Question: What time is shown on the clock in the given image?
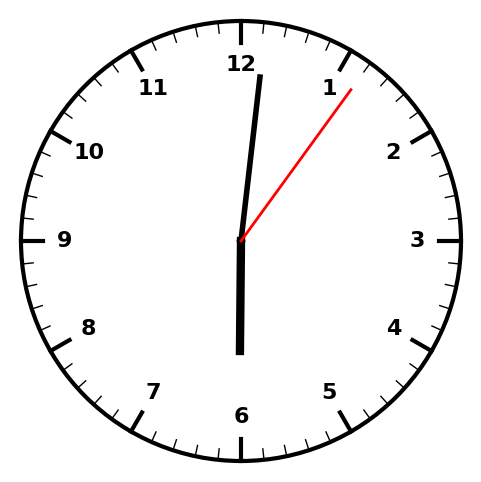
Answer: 06:01:06